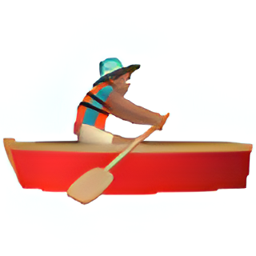
Name: man rowing boat type 4
Emoji: 🚣🏽‍♂️
Group: People & Body
Sub-group: person-sport